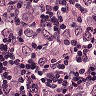
Metastatic tissue present: yes